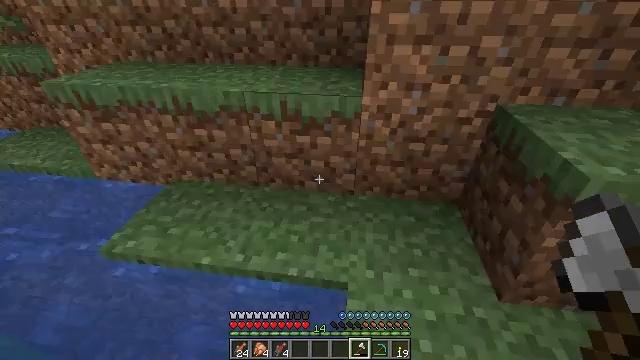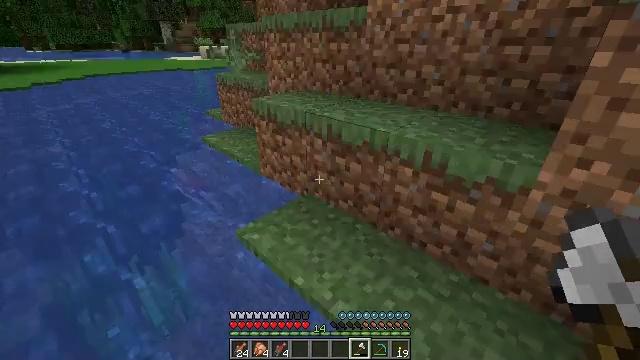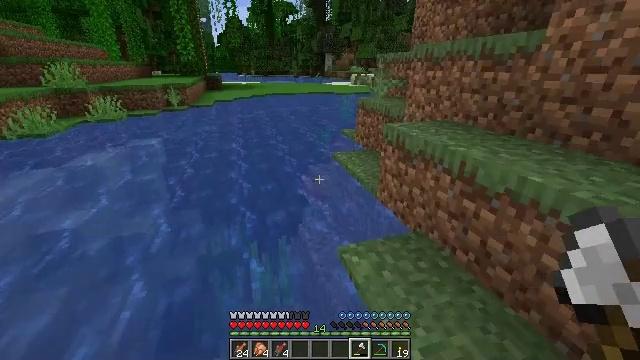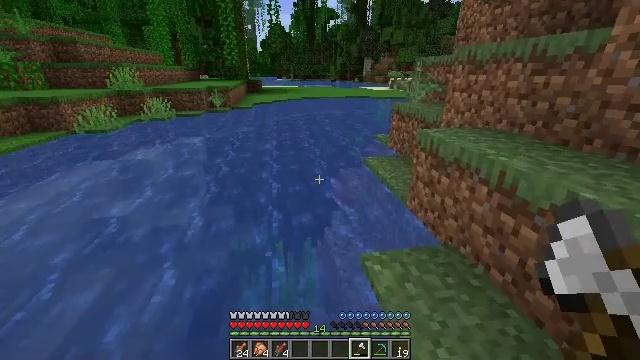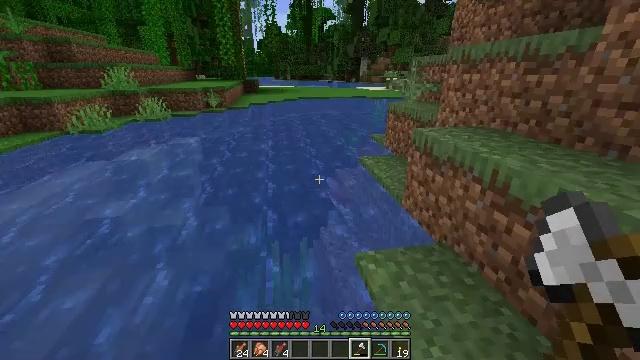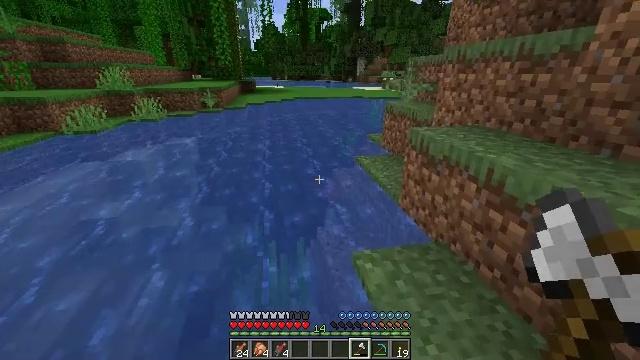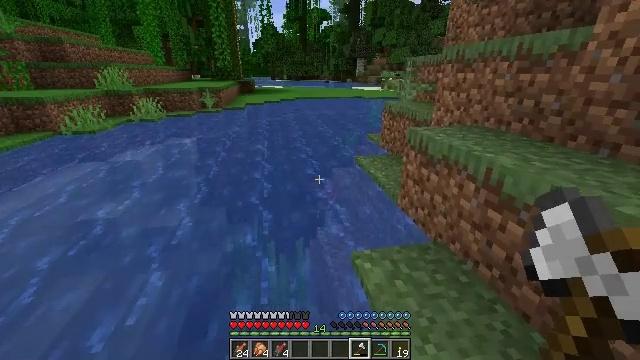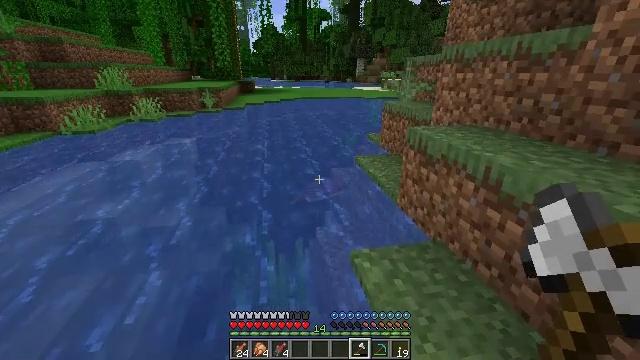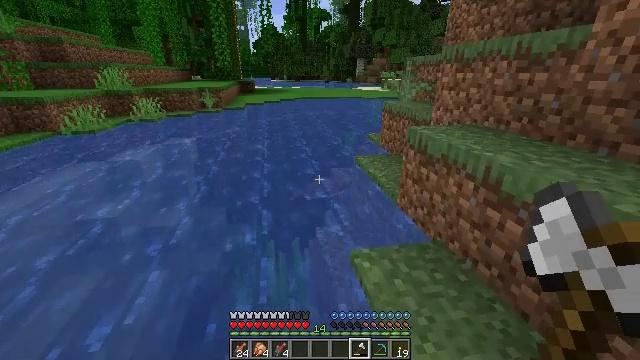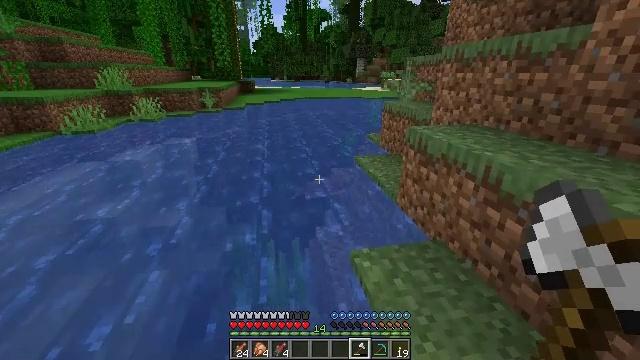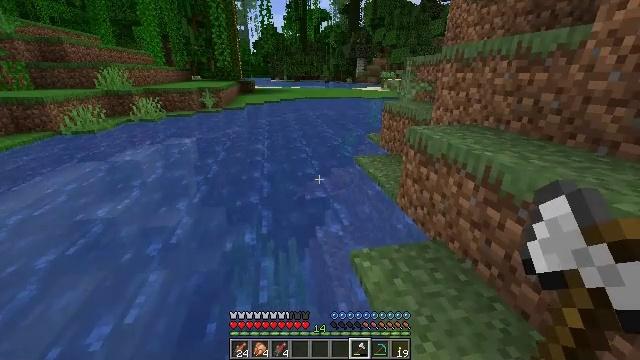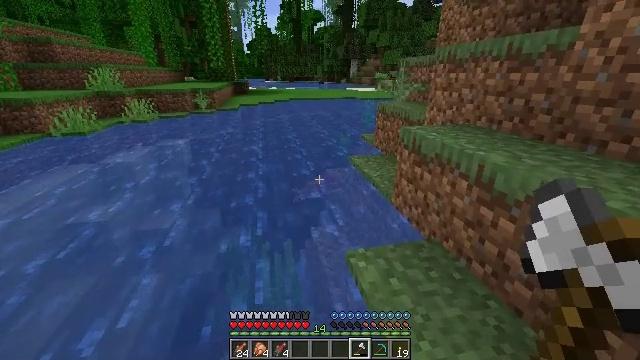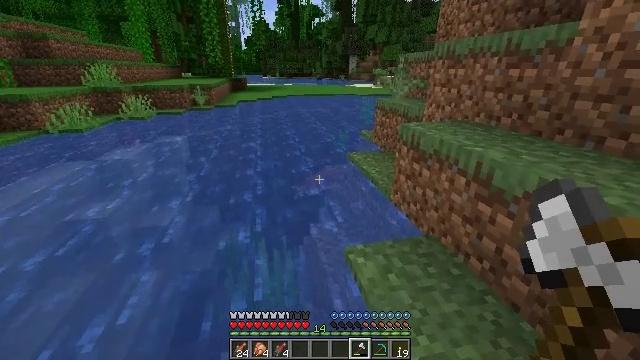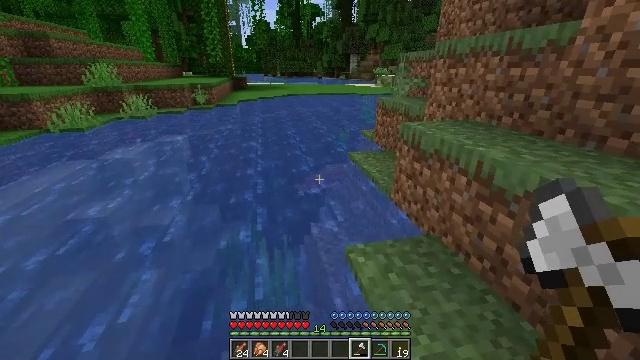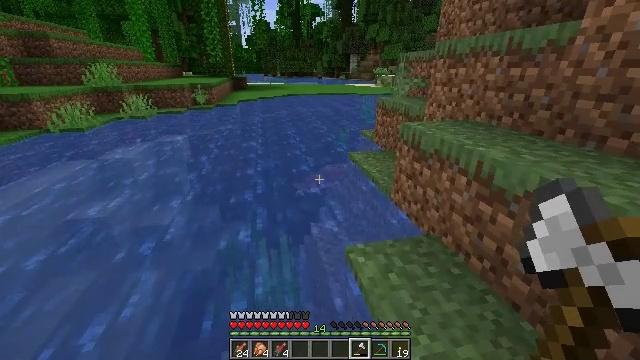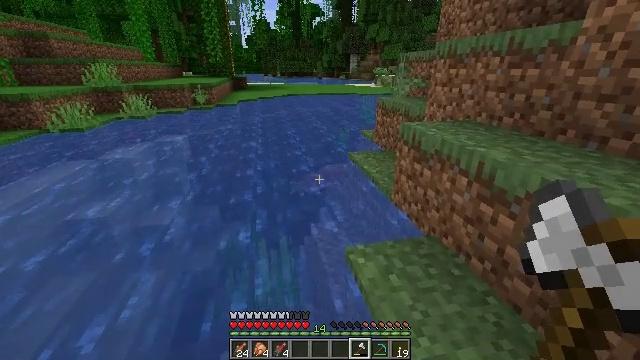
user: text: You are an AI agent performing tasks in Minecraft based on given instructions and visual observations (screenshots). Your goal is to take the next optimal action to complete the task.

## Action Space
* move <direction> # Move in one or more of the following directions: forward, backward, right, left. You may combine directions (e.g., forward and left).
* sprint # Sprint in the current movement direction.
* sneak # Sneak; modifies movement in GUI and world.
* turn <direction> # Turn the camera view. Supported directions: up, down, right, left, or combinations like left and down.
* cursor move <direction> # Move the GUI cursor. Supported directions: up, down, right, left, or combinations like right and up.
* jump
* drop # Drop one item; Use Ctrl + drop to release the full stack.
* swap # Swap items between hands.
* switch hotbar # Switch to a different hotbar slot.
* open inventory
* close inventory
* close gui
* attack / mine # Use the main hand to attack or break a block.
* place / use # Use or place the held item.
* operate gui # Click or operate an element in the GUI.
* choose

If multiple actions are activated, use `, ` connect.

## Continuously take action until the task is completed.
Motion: motion action
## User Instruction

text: Fish and kill the salmon.
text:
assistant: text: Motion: move forward, turn left and up
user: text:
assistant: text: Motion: turn left and up
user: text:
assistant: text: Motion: turn left
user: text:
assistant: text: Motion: no_op
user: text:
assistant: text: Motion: no_op
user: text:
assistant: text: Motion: no_op
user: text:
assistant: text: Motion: no_op
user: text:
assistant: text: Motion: no_op
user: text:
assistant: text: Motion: no_op
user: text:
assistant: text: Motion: no_op
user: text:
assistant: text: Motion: turn right
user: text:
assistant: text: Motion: no_op
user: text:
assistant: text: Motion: no_op
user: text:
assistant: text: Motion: no_op
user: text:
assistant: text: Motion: move forward
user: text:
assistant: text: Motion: move forward and move right
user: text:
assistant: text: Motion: move forward and move right
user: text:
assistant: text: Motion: move forward and move right
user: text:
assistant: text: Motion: move forward and move right
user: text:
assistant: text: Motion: move forward and move right
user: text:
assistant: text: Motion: move forward and move right
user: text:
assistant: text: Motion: move forward and move right
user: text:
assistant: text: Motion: move forward and move right
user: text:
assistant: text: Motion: move forward and move right, turn left
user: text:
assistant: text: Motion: move forward, turn left
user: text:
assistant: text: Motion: move forward, turn left
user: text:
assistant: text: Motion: move forward, turn left
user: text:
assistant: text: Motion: move forward, turn left and down
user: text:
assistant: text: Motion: move forward, turn left and down
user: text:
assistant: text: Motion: move forward